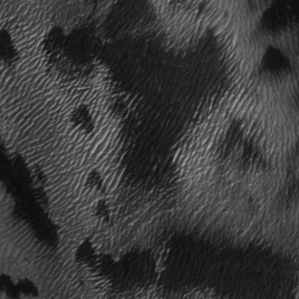
Label: frost